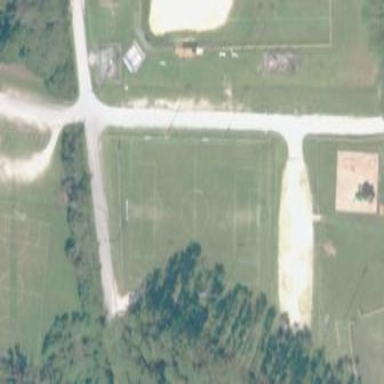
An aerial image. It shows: Soccer pitch for leisureland activities.